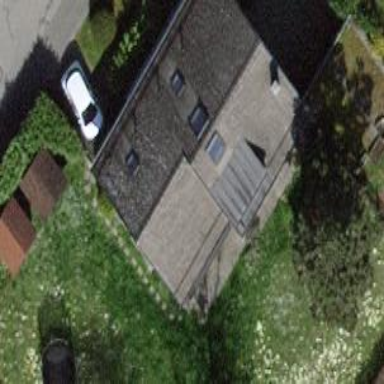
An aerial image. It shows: Detached building.